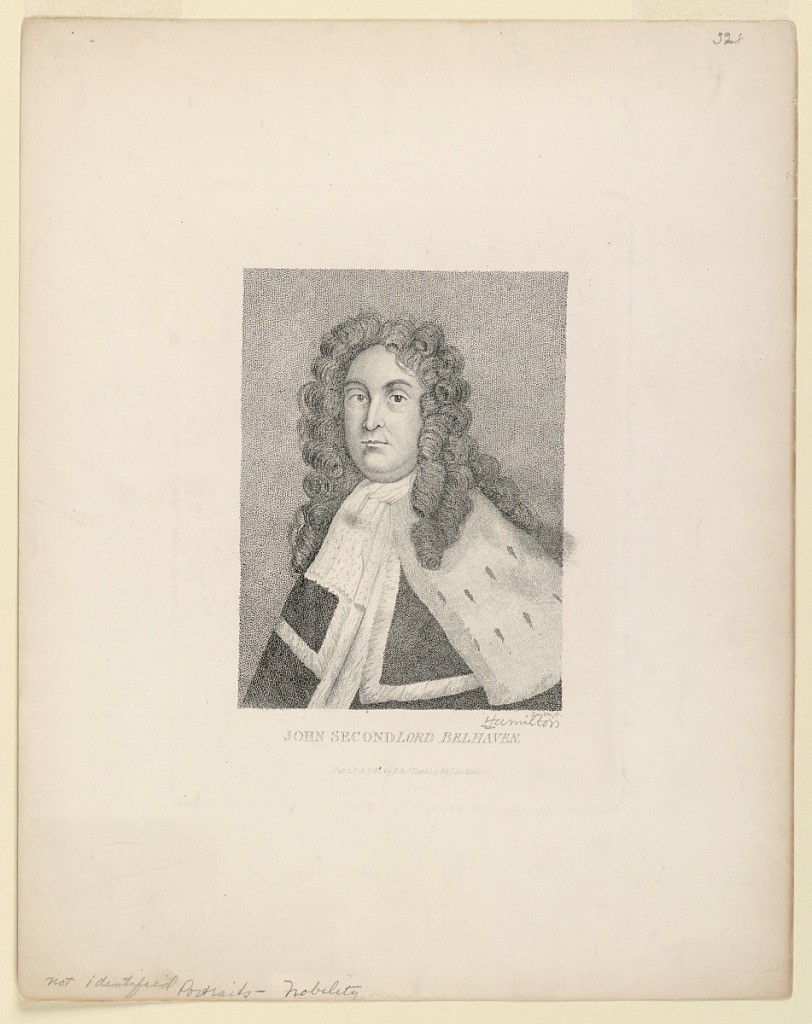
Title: Portrait of John Hamilton, Second Early of Belhaven
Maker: W. Bautree, active 1789 - 1800
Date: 1798
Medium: Stipple engraving on paper
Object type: Print
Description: Bust length portrait of John Hamilton, Second Early of Belhaven (1656-1708), facing one quarter left, his gaze directed frontally. He wears a large ermine-trimmed cape. Below, inscription and artist's and publisher's names.